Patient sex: M
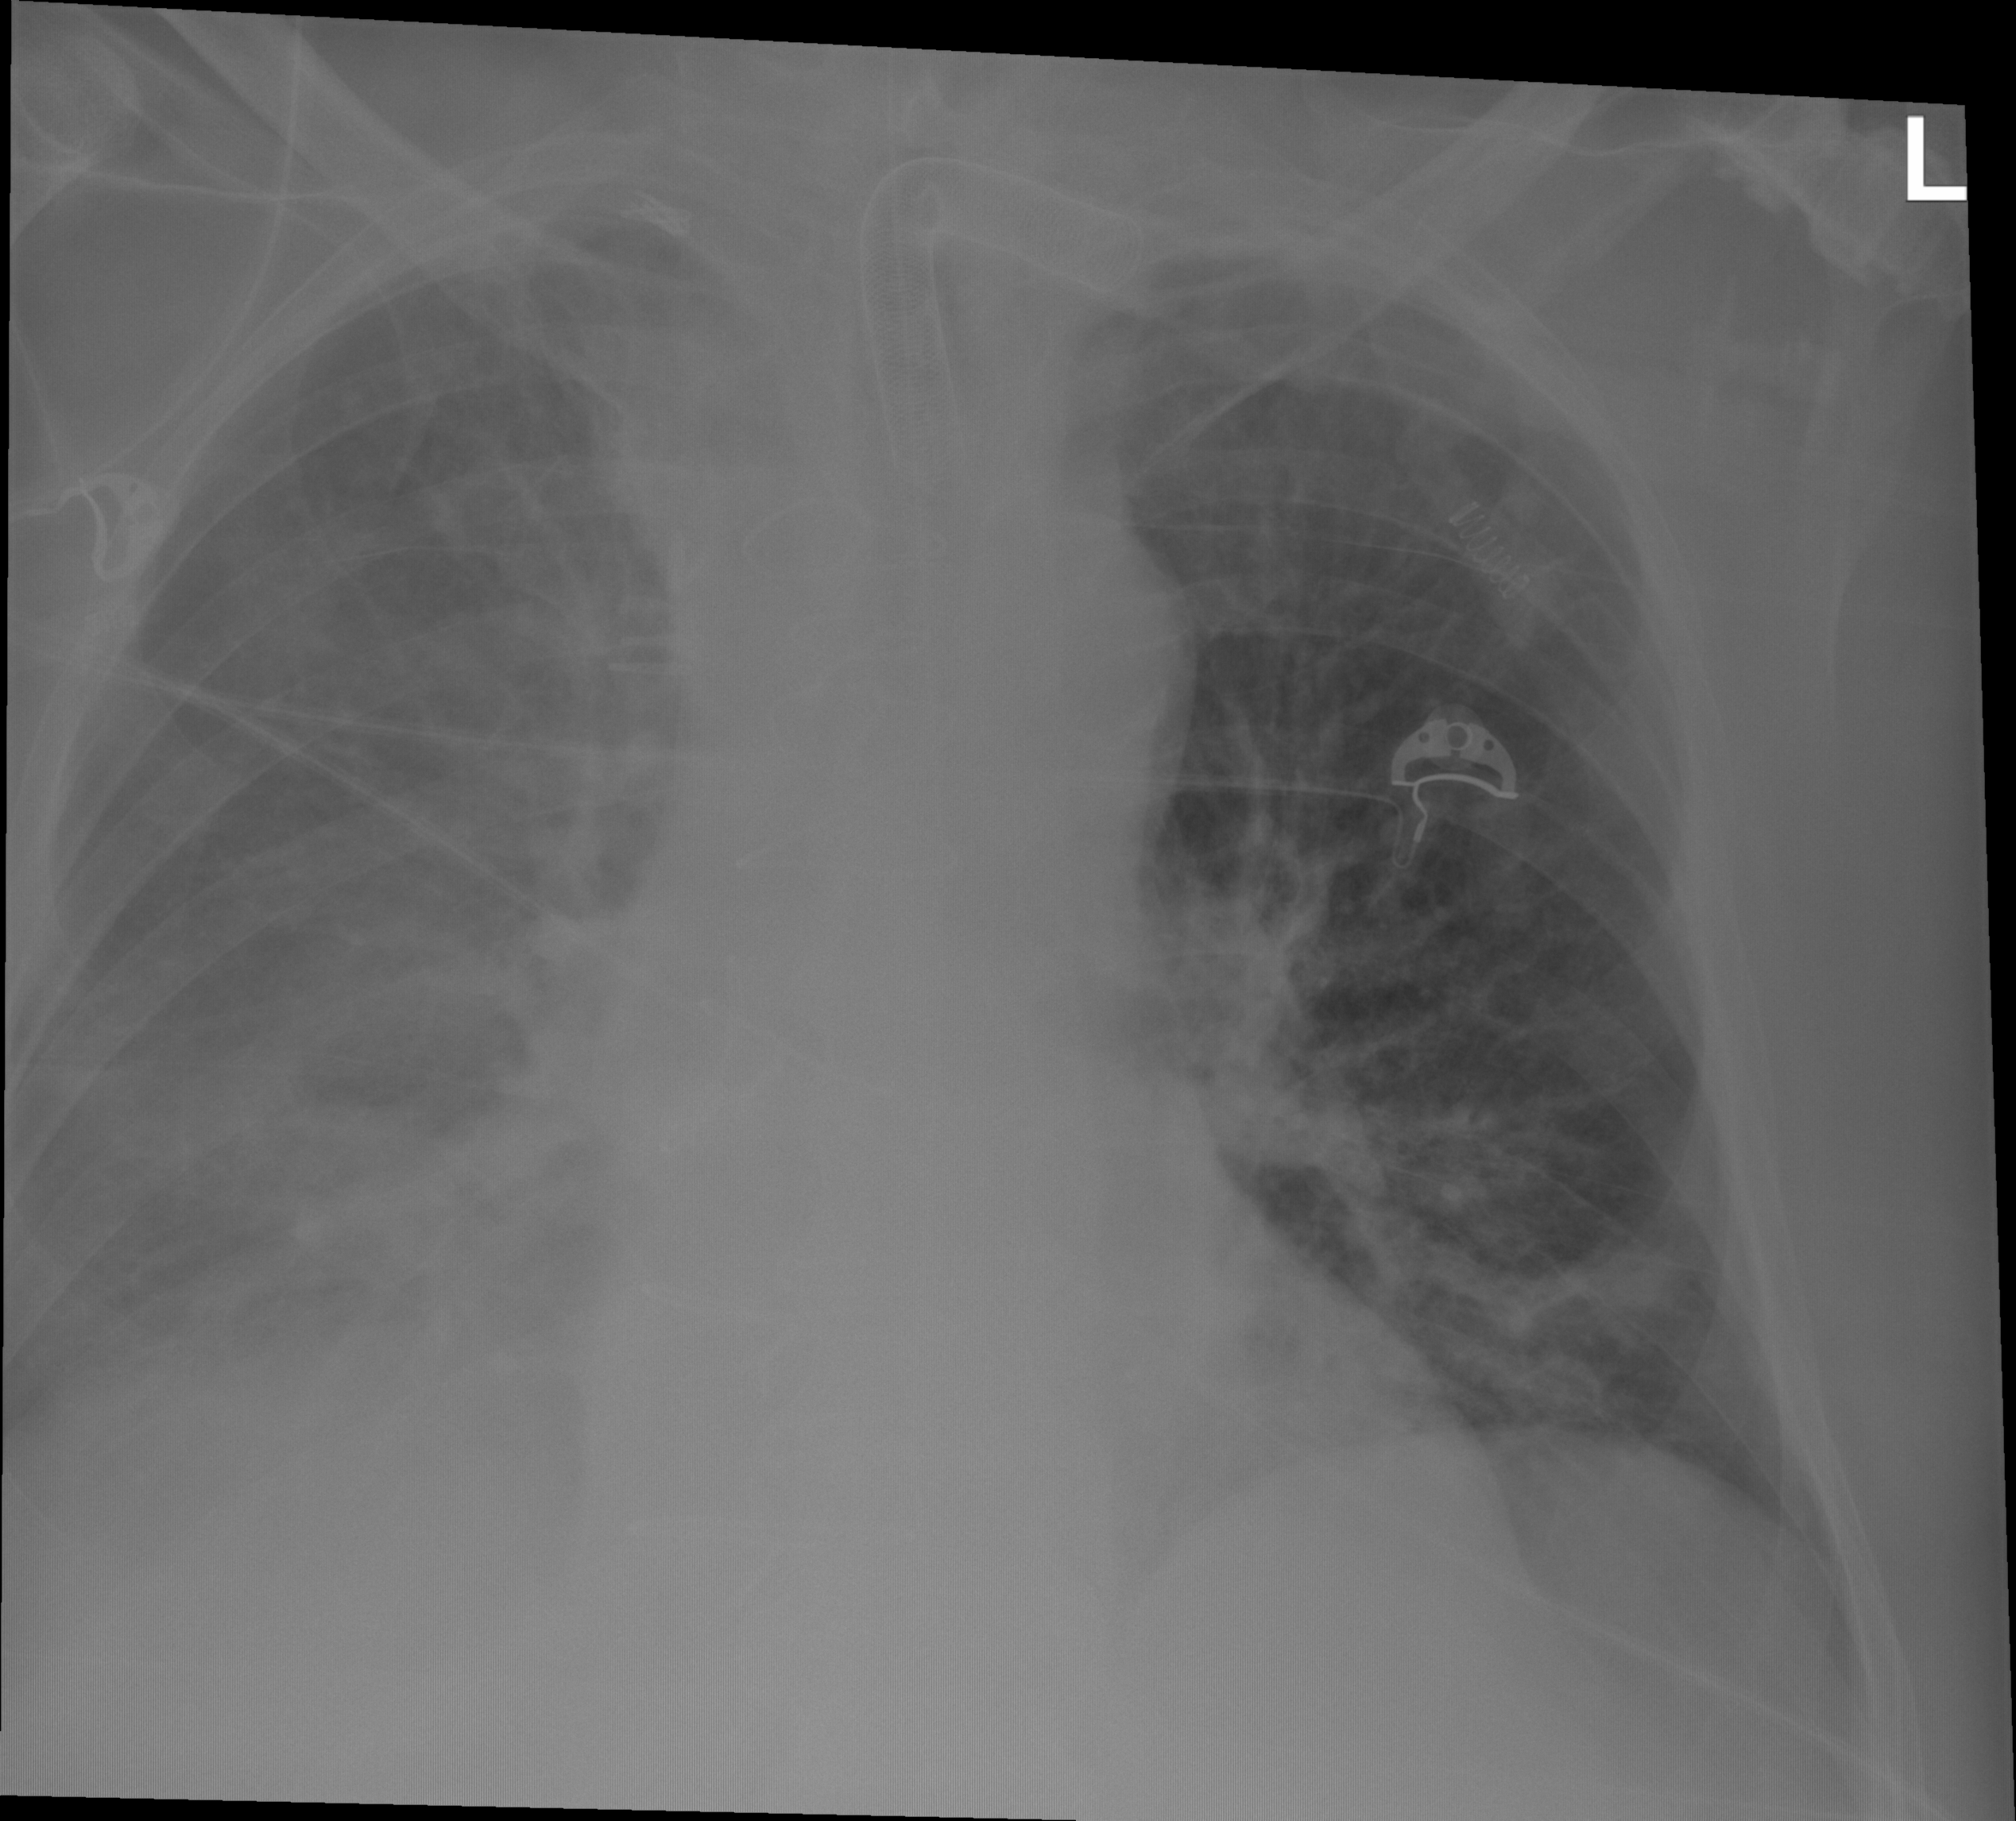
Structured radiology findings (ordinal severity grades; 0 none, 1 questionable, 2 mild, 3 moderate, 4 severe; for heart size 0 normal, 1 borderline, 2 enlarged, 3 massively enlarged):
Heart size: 1
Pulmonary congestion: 0
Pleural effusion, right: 2
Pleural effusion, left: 1
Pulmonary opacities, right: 2
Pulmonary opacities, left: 0
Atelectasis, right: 3
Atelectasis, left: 1